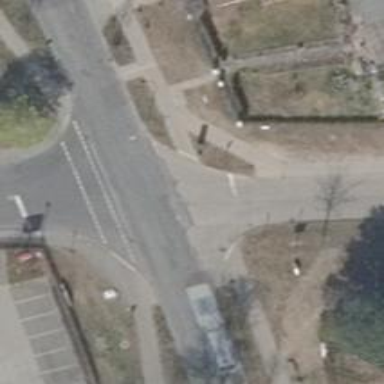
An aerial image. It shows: Stop road.